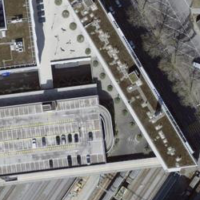
EUNIS habitat code: 54
Species observed at this site:
Chroicocephalus ridibundus
Adenostyles alpina
Gallinula chloropus